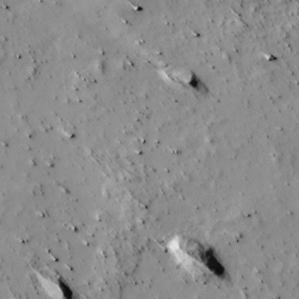
Label: non_frost